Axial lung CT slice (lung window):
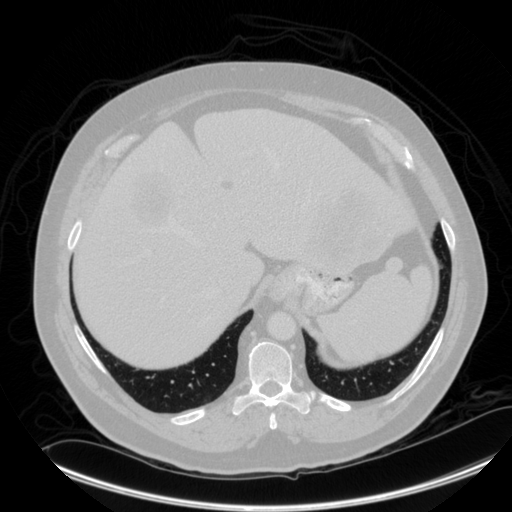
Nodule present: no